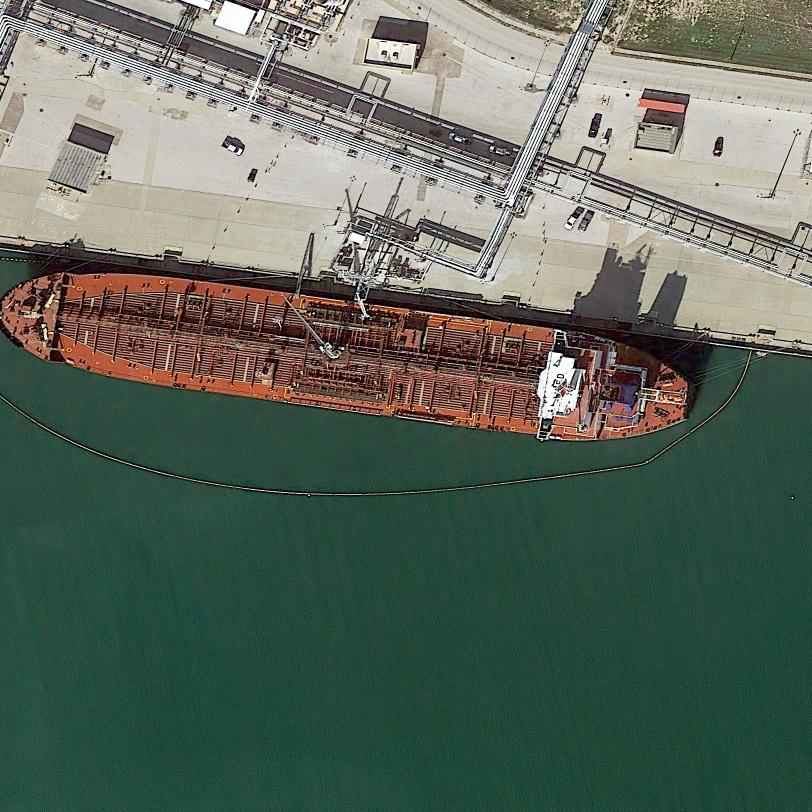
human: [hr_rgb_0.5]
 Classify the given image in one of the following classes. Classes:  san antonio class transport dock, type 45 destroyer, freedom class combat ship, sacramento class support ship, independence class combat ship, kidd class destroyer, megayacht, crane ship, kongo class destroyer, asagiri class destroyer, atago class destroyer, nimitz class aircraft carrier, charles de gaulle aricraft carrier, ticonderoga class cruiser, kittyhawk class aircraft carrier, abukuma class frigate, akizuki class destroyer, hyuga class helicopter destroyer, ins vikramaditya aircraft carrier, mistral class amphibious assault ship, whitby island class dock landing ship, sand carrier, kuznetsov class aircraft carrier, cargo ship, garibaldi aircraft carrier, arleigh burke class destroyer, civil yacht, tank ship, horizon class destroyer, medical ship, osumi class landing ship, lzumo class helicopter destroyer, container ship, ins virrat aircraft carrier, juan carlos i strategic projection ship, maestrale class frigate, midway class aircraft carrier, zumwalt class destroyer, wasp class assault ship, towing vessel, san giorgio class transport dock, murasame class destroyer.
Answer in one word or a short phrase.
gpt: Cargo ship